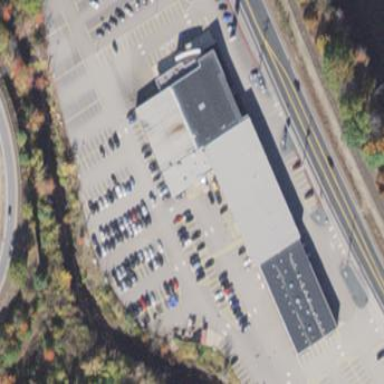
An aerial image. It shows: Building that houses car shop.